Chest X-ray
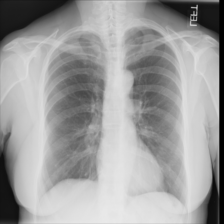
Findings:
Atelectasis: negative
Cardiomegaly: negative
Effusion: negative
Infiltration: negative
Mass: negative
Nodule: negative
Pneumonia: negative
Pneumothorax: negative
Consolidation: negative
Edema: negative
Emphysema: negative
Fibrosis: negative
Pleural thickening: negative
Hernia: negative